Question: I've made a planning application which look like this :

But now, I think it's very ugly and I want recode it.
As you can see, this is a hourly planning inline and I search a jquery plugin which can do this.
Every row is a user availability. If I double clik on it, I can change the period of this one.
Data are loaded from SQL with PHP.
I found differents jquery's plugins but they're not suitable for my case.
If you've got some information or plugins you know...
Regards.
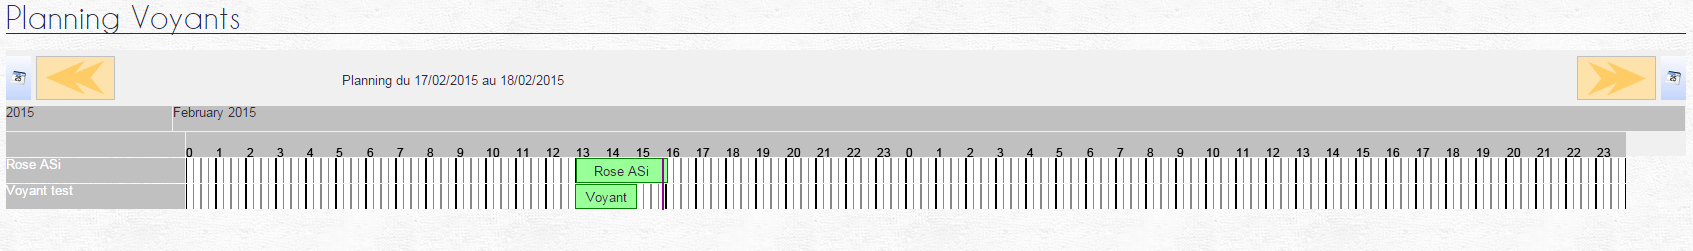
Answer: I found an example with HighCharts library :
'''
$(function () {
$('#container').highcharts({
chart: {
type: 'columnrange',
inverted: true
},
title: {
text: 'Equipment Status'
},
scrollbar: {
enabled: true
},
xAxis: {
categories: ['Status']
},
yAxis: {
type: 'datetime',
title: {
text: 'Timespan'
}
},
plotOptions: {
columnrange: {
grouping: false
}
},
legend: {
enabled: true
},
tooltip: {
formatter: function () {
return '<b>' + this.x + ' - ' + this.series.name + '</b><br/>' + Highcharts.dateFormat('%e %B %H:%M', this.point.low) +
' - ' + Highcharts.dateFormat('%B %e %H:%M', this.point.high) + '<br/>';
}
},
series: [{
name: 'Producing',
data: [{
x: 0,
low: Date.UTC(2013, 07, 03, 0, 0, 0),
high: Date.UTC(2013, 07, 03, 4, 0, 0)
}, {
x: 0,
low: Date.UTC(2013, 07, 03, 10, 0, 0),
high: Date.UTC(2013, 07, 03, 12, 0, 0)
}, {
x: 0,
low: Date.UTC(2013, 07, 03, 14, 0, 0),
high: Date.UTC(2013, 07, 03, 15, 0, 0)
}]
}, {
name: 'Breakdown',
data: [{
x: 0,
low: Date.UTC(2013, 07, 03, 4, 0, 0),
high: Date.UTC(2013, 07, 03, 10, 0, 0)
}, {
x: 0,
low: Date.UTC(2013, 07, 03, 18, 0, 0),
high: Date.UTC(2013, 07, 03, 24, 0, 0)
}]
}, {
name: "Changeover",
data: [{
x: 0,
low: Date.UTC(2013, 07, 04, 1, 0, 0),
high: Date.UTC(2013, 07, 04, 5, 0, 0)
}, {
x: 0,
low: Date.UTC(2013, 07, 02, 10, 0, 0),
high: Date.UTC(2013, 07, 02, 23, 0, 0)
}, ]
}, {
name: "TrialRun",
data: [{
x: 0,
low: Date.UTC(2013, 07, 04, 5, 0, 0),
high: Date.UTC(2013, 07, 04, 13, 0, 0)
}, {
x: 0,
low: Date.UTC(2013, 07, 02, 2, 0, 0),
high: Date.UTC(2013, 07, 02, 10, 0, 0)
}]
}]
});
});
'''
<URL>
It solved my problem/